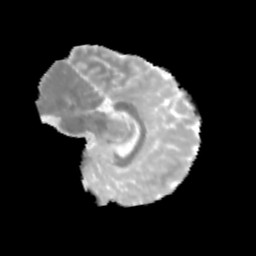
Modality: MD
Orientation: sagittal
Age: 9
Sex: male
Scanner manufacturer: siemens
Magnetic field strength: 3 T
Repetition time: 3.8 s
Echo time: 0.07 s